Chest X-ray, AP view. Patient: 65 years old, sex F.
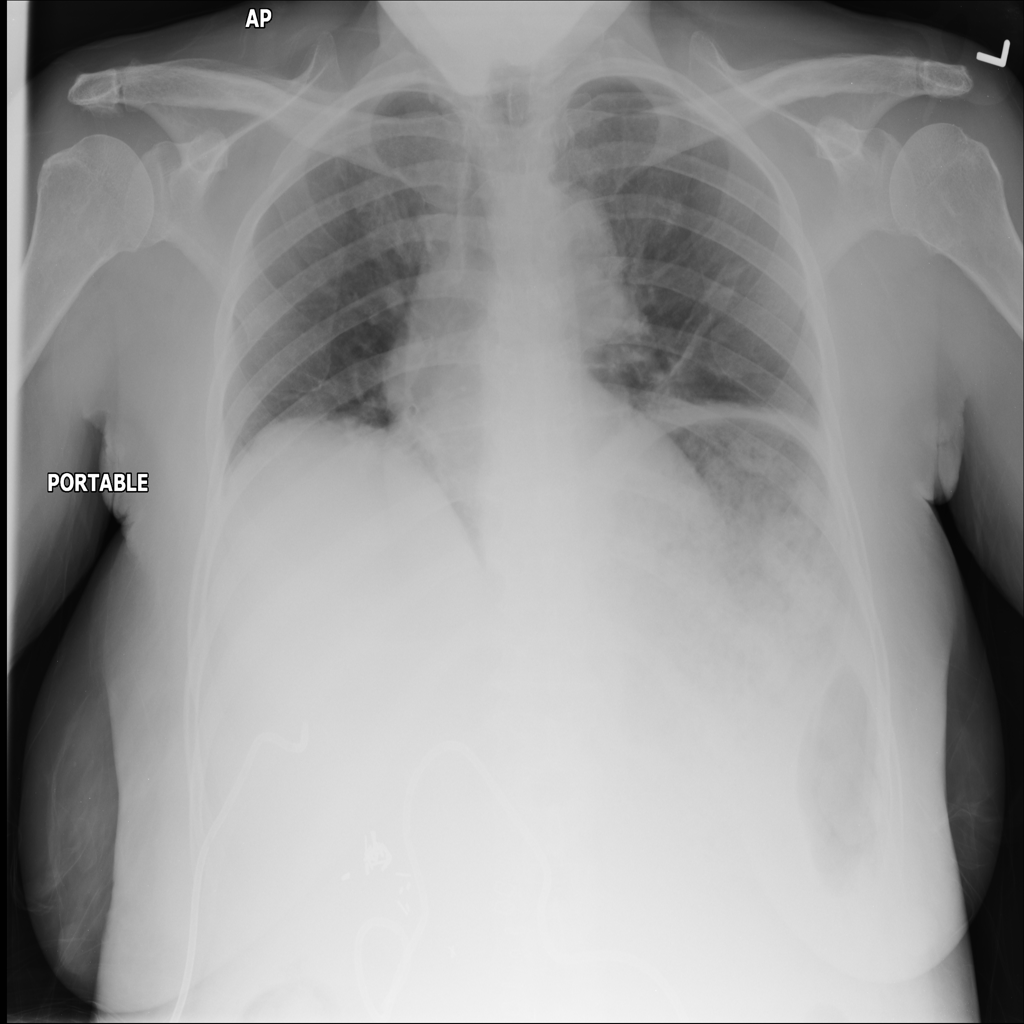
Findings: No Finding